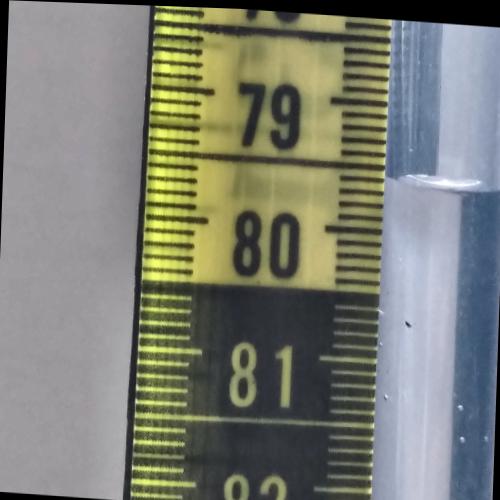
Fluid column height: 79.6 cm